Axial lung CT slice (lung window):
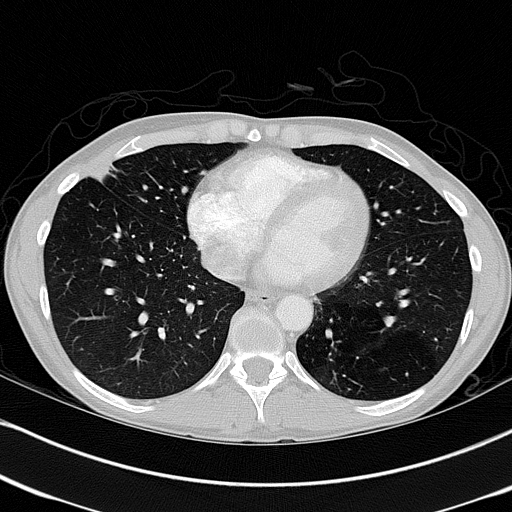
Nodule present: yes
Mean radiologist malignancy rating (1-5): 3